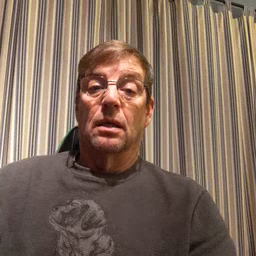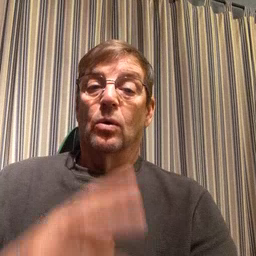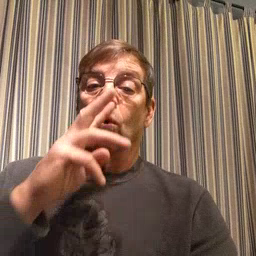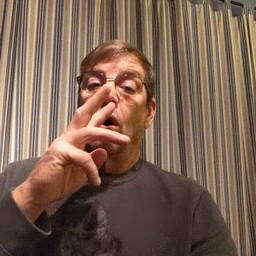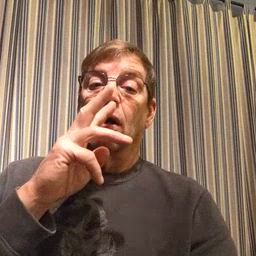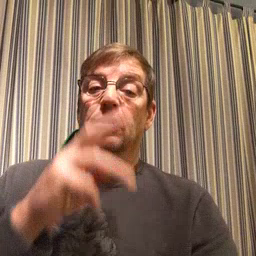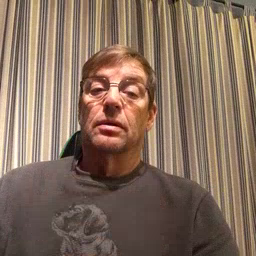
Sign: water